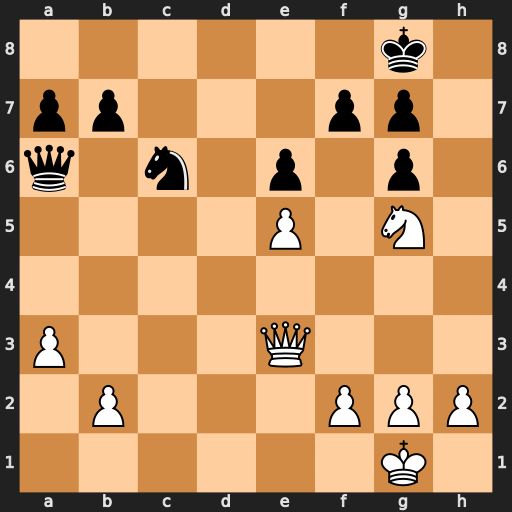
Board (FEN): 6k1/pp3pp1/q1n1p1p1/4P1N1/8/P3Q3/1P3PPP/6K1
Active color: w
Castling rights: -
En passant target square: -
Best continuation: Qf4 Nd8 Qd2 Qb6 Qd7